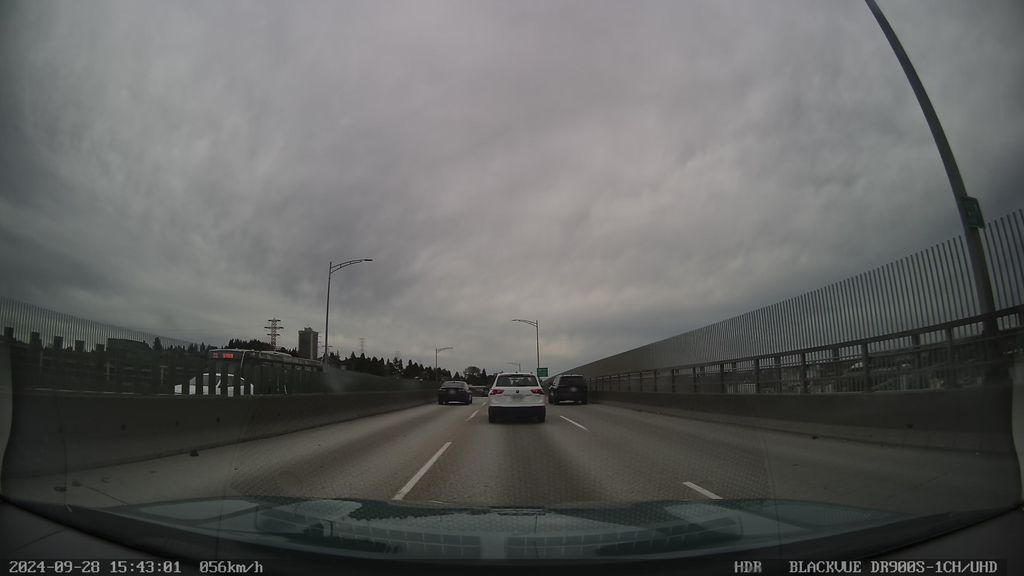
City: vancouver